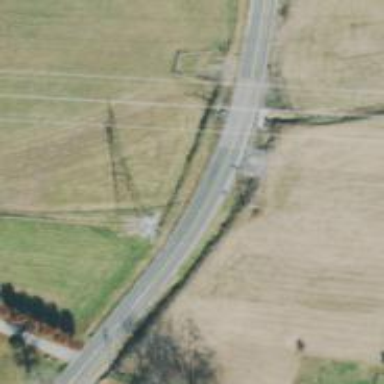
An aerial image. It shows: Secondary road.